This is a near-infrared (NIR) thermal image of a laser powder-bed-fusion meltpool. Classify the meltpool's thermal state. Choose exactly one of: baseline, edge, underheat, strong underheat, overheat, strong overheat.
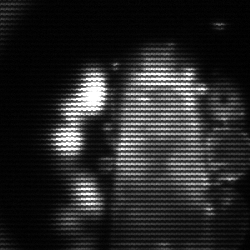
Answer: strong underheat